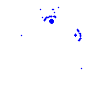
Particle: electron